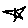
Label: star